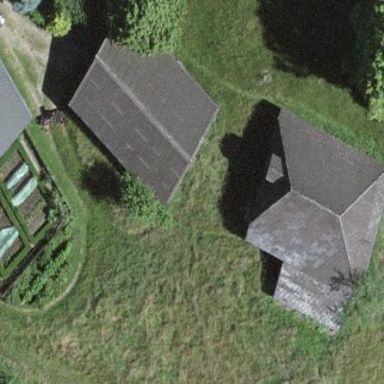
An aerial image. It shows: Shed.